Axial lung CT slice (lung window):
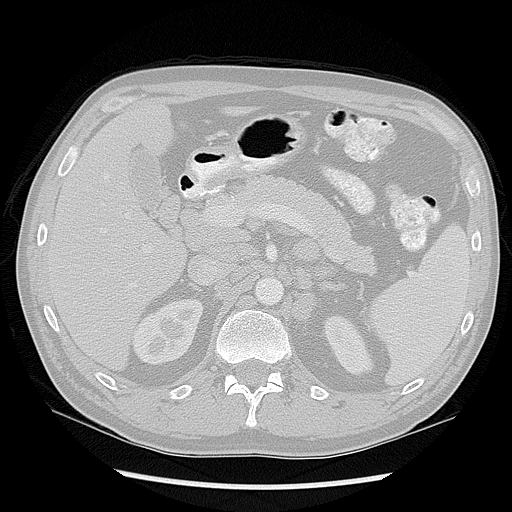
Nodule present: no